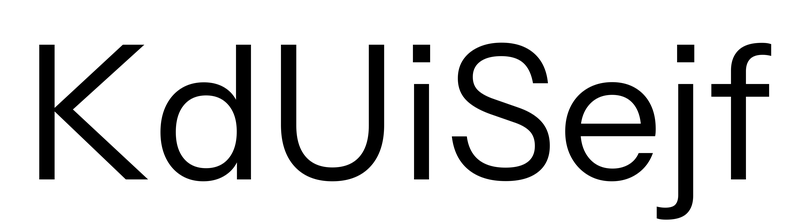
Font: InstrumentSans_Regular